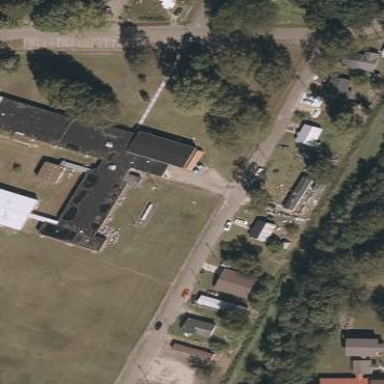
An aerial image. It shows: School building.